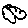
Label: cloud